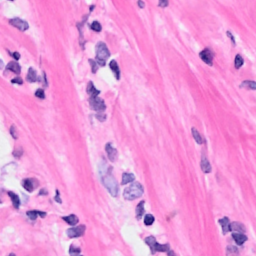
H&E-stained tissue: Breast